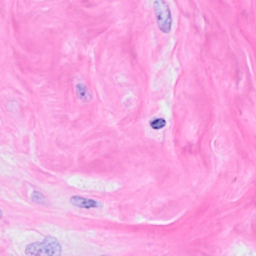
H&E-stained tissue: Breast